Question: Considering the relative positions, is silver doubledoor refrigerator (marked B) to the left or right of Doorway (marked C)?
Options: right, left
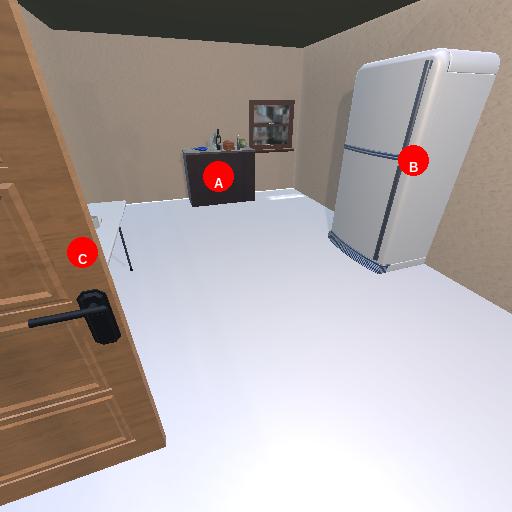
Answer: right